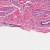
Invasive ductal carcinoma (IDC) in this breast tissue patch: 0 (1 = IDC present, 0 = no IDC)